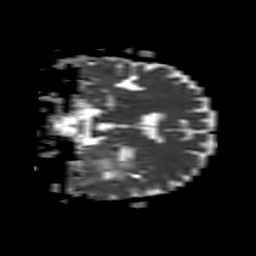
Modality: ADC
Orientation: coronal
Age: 67
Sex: female
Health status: ill
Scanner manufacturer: philips
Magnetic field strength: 3 T
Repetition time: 3.8 s
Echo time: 0.09 s